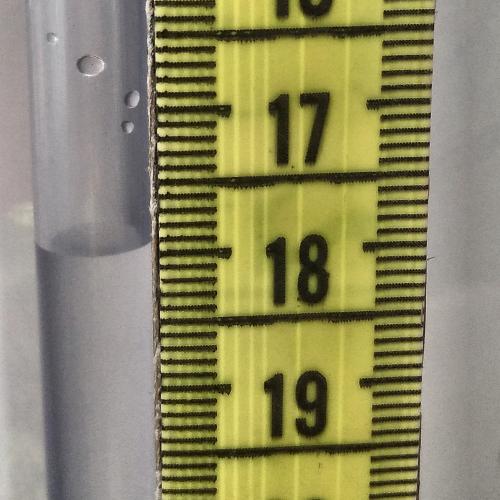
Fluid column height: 17.9 cm